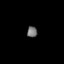
Tissue: skin
Cell type: Fibroblasts
Senescence score: 0.7951
Nuclear area (px): 110
Mean DAPI intensity: 113.182